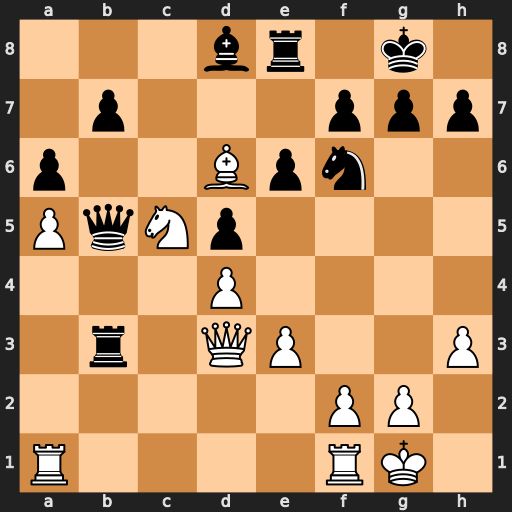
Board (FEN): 3br1k1/1p3ppp/p2Bpn2/PqNp4/3P4/1r1QP2P/5PP1/R4RK1
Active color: w
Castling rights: -
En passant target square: -
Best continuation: Qxb3 Qxb3 Nxb3